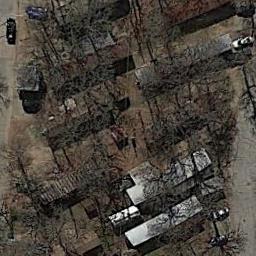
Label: mobile_home_park